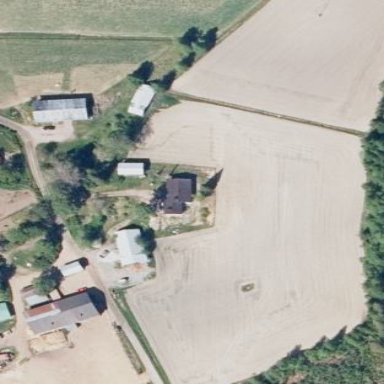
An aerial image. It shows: Farmyard area.